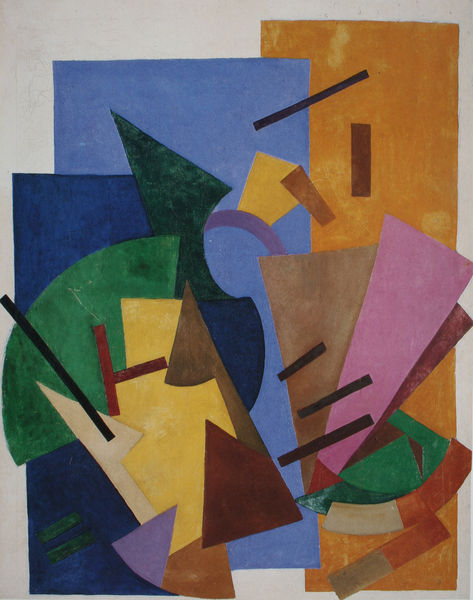
Titel: Flug in einem Flugzeug
Künstler: Olga Rosanowa
Standort: Samara
Institution: Staatliches Kunstmuseum
Schlagwörter: blau, dreieck, gelb, grün, kubismus, kubistisch, ocker, ausschnitt, braun, bunt, grau, nase, orange, raum, schwarz, weiss, rot, fächer, malerei, muster, gesicht, bild, figur, rosa, kreis, rund, hellblau, farbig, komplementär, bogen, moderne, abstrakt, farben, flächen, modern, farbe, formen, hellgrün, lila, schichten, violett, klein, linien, rand, figuren, wild, dunkelblau, gerade, streifen, striche, collage, surreal, bögen, pink, futurismus, eckig, rechteck, schichtung, strahlen, linie, form, groß, violet, kreise, halbkreis, ecken, kontraste, geometrisch, quader, diagonale, grüb, grüne, dreiecke, geometrie, quadrat, viereck, ränder, symbole, quadratisch, teile, mathematik, rhythmus, komplementärfarben, neuzeit, segmente, schablone, vieleck, komplimentär, überlappen, cubismus, kompsition, kompostition, fächig, gemoetrisch, dunkelgrün